Aerial crown-view tile of a tropical tree (Barro Colorado Island, Panama), acquired 20250915:
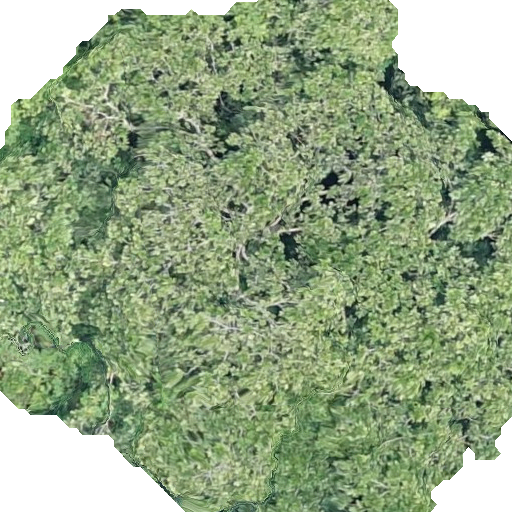
Species: Anacardium excelsum
GBIF accepted scientific name: Anacardium excelsum
Crown area: 362.645 m²